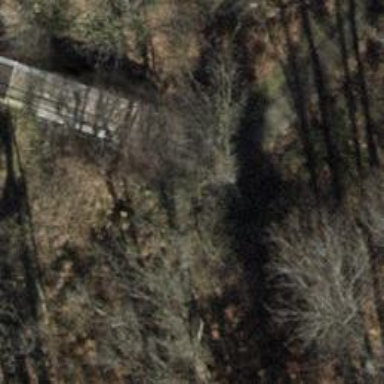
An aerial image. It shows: Path on bridge.